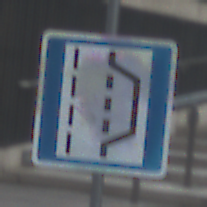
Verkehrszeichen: NothalteUndPannenbucht
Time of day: MorningAfternoon
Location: Outdoor (Urban)
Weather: PartlyCloudy
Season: NotSpecified
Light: Natural